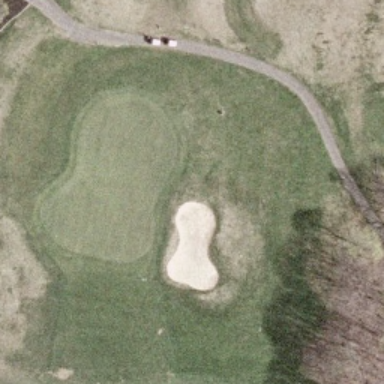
This is a part of a golf course with green turfs and some bunkers and trees .